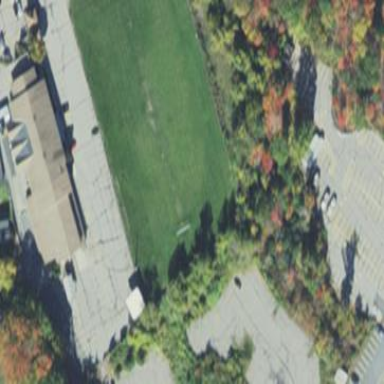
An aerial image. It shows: Soccer pitch for leisureland activities.